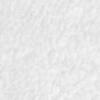
Label: no_change